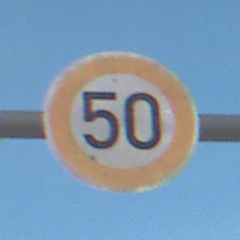
Verkehrszeichen: Geschwindigkeit50
Umgebung: Outdoor, Suburban
Tageszeit: MorningAfternoon
Wetter: PartlyCloudy
Licht: Natural
Jahreszeit: NotSpecified
Kontrast: HighContrast